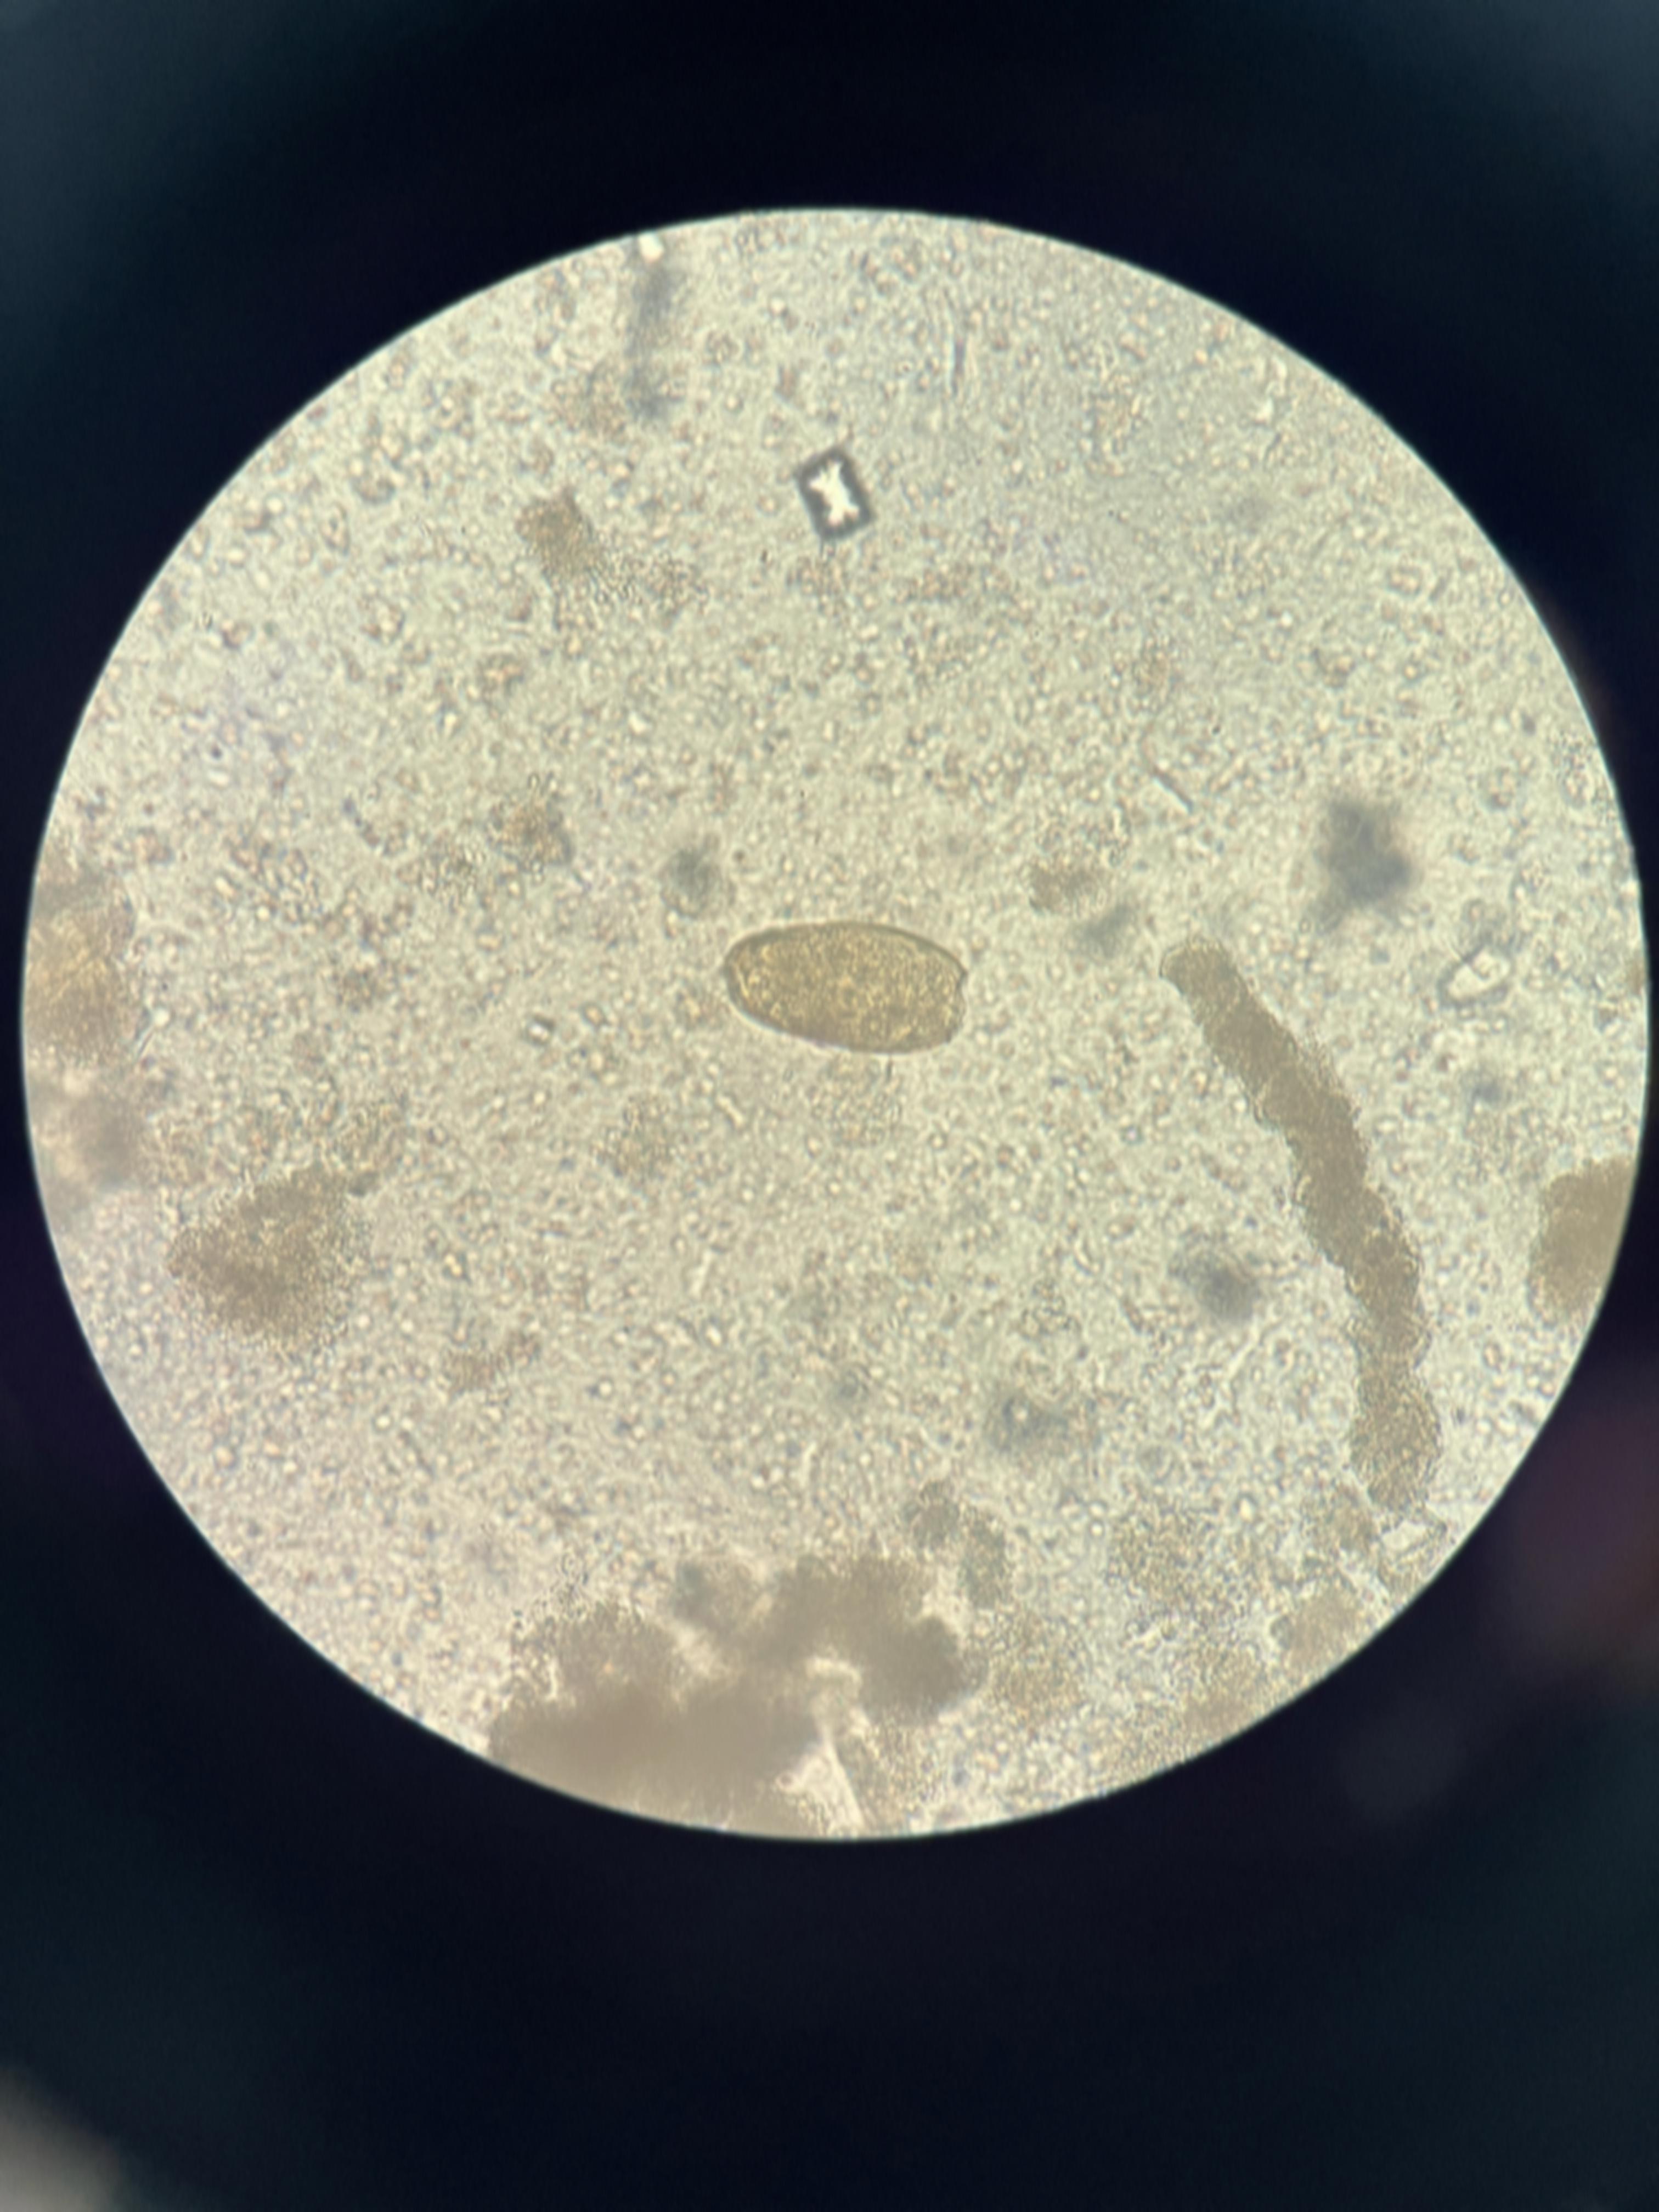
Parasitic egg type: Paragonimus spp